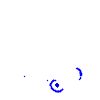
Particle: proton